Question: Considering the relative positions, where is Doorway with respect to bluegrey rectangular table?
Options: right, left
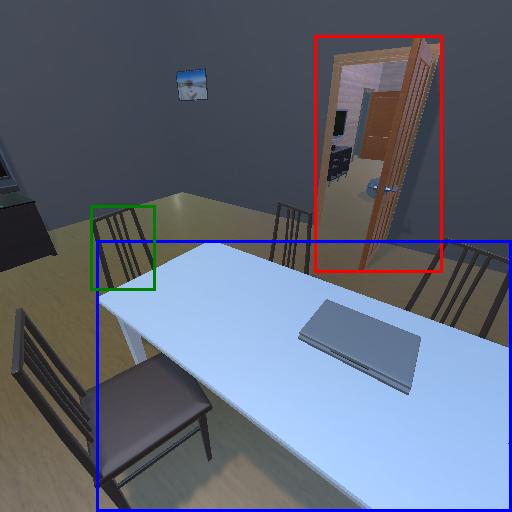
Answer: right